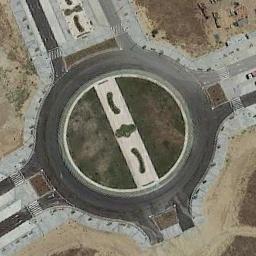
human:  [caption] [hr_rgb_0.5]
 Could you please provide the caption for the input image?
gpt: The roundabout is on the bare land next to grass .

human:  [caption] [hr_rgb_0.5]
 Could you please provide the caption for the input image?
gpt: The roundabout is surrounded by grass .

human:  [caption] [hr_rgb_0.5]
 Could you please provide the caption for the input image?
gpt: The roundabout with four exits and entrances is in the clearing and a lawn is in the middle of the roundabout .

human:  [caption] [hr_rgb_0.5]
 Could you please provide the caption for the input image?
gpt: There are some trees and a large wasteland around the crossroads .

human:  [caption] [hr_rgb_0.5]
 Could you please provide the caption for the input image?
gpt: There are yellow bare land around the roundabout .